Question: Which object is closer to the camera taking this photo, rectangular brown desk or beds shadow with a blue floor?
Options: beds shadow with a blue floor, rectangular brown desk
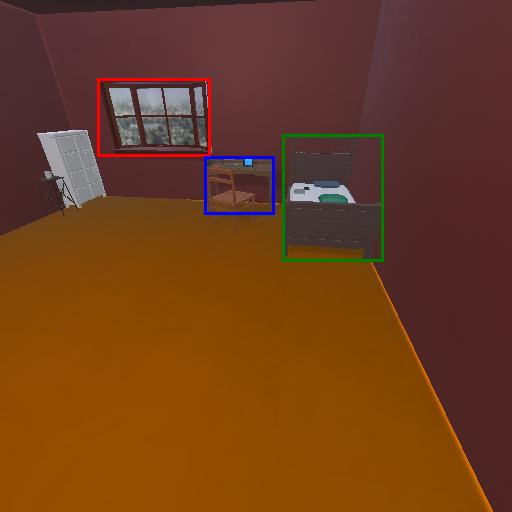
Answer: beds shadow with a blue floor